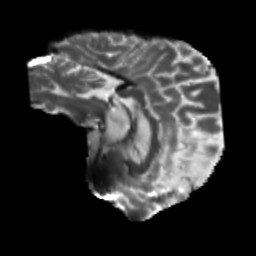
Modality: T2w
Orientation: sagittal
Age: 47
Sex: male
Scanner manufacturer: siemens
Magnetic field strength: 3 T
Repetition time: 5.47 s
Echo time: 0.0854 s